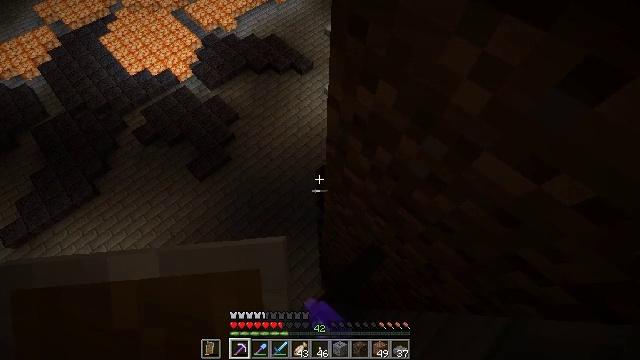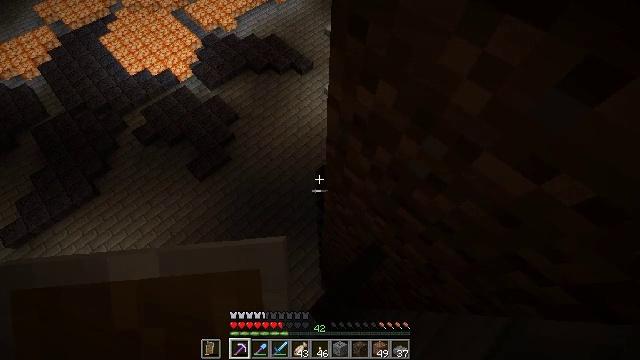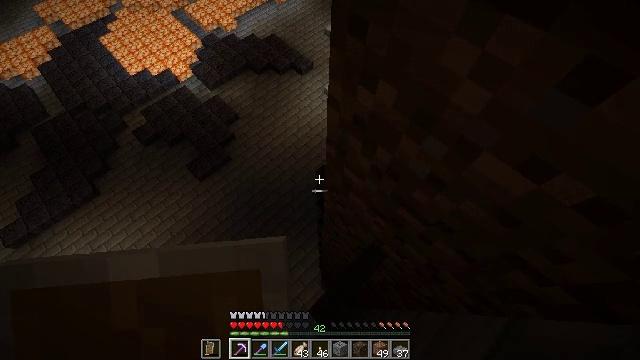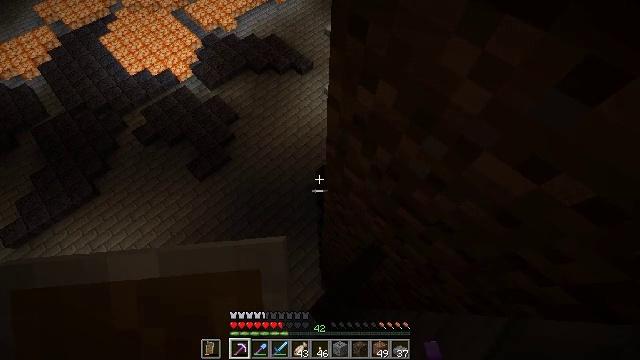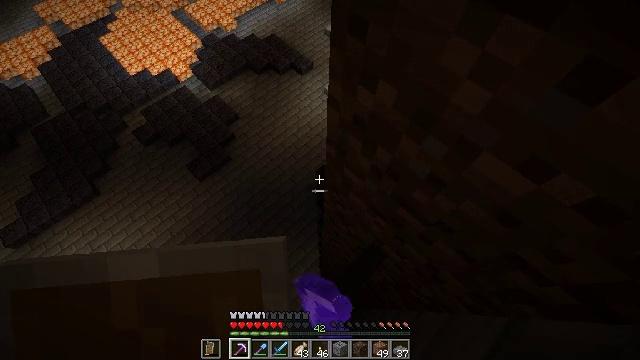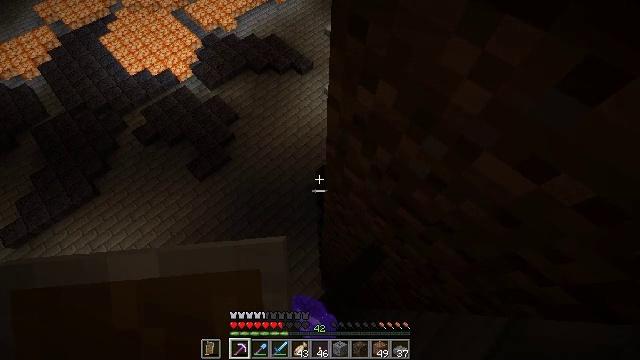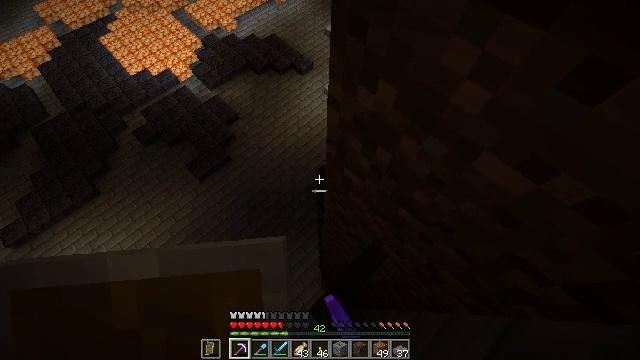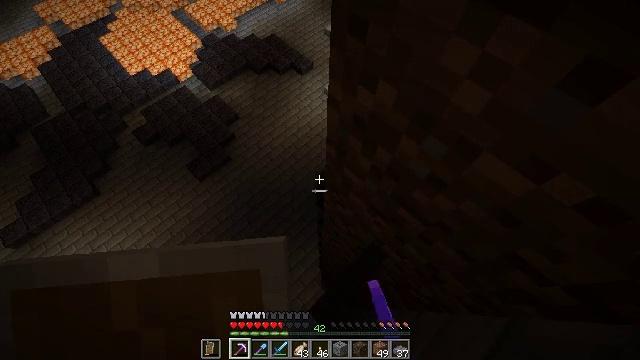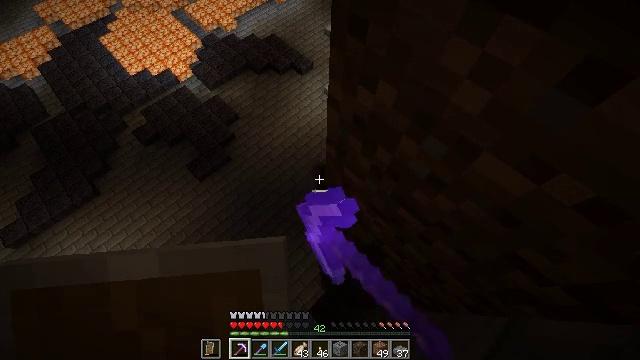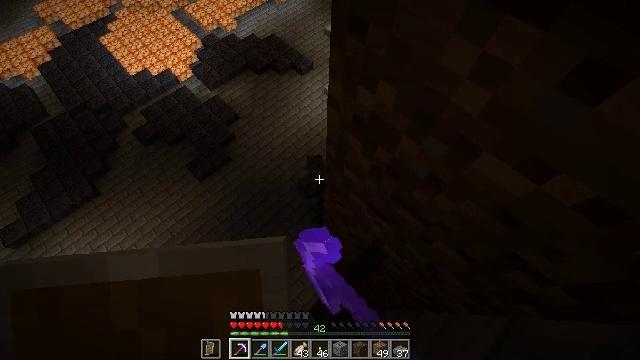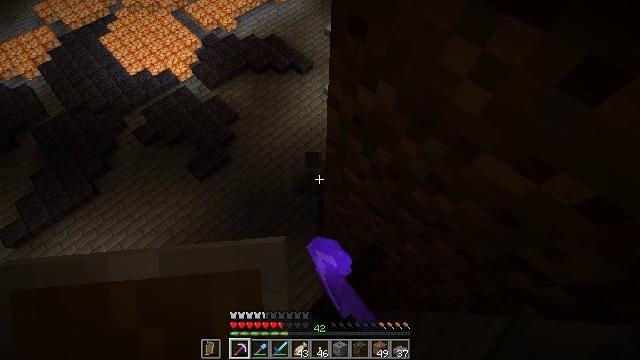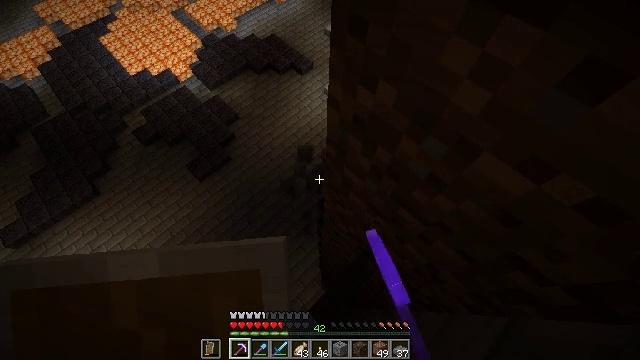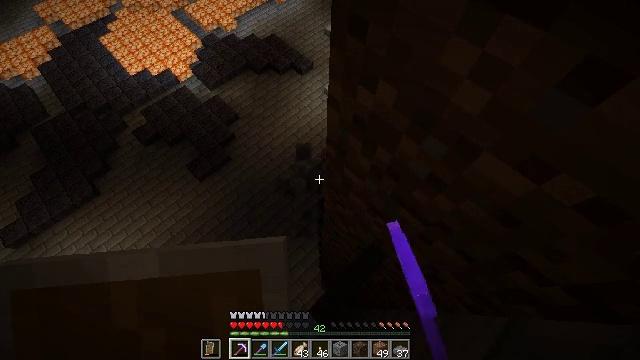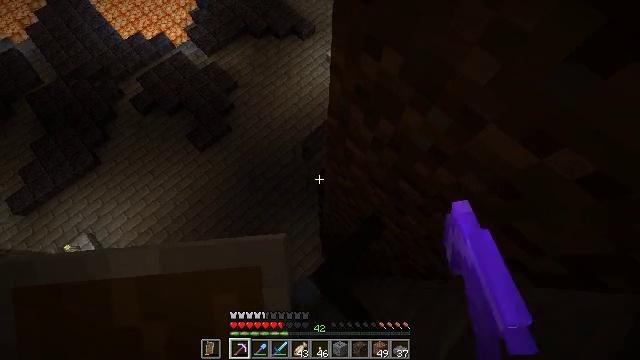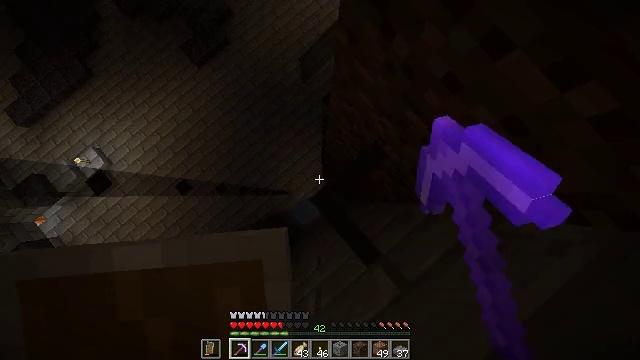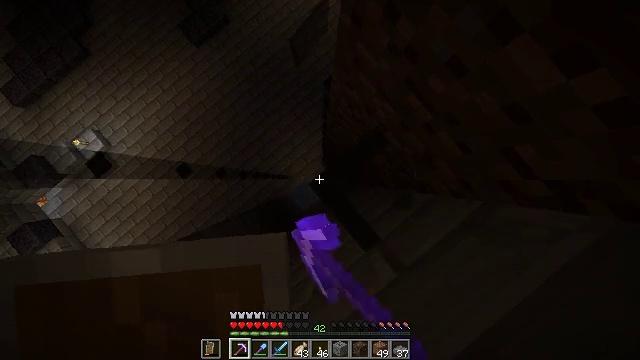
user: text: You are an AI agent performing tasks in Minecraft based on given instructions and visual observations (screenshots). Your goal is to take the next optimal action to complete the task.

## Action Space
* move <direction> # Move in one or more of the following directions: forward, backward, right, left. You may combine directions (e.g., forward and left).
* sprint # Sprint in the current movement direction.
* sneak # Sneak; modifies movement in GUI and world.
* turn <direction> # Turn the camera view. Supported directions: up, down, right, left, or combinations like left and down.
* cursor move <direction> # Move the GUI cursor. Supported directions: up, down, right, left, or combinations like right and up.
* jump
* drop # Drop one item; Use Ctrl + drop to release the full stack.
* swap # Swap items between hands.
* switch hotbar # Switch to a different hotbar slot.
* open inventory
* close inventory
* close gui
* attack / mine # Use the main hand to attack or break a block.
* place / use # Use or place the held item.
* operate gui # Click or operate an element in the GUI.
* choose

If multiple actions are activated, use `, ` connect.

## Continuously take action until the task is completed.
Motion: motion action
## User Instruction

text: Recycle the black stained glass pane.
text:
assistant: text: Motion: attack / mine
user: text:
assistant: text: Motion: attack / mine
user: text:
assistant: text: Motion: attack / mine
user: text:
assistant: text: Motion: attack / mine
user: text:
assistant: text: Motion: attack / mine
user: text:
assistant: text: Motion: attack / mine
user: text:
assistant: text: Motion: attack / mine
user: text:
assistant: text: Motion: attack / mine
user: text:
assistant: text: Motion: attack / mine
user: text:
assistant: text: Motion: attack / mine
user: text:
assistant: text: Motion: attack / mine
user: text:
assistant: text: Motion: attack / mine
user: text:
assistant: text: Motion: turn down, attack / mine
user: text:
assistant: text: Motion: turn left and down, attack / mine
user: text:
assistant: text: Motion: turn down, attack / mine
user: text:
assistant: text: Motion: turn down, attack / mine
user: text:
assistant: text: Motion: attack / mine
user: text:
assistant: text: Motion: attack / mine
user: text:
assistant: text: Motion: attack / mine
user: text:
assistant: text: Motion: attack / mine
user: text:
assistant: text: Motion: attack / mine
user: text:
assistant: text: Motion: attack / mine
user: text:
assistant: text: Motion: attack / mine
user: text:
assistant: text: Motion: attack / mine
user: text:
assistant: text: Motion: attack / mine
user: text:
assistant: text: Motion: attack / mine
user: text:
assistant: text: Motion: attack / mine
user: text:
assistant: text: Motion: attack / mine
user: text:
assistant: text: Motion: attack / mine
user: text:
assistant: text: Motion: attack / mine